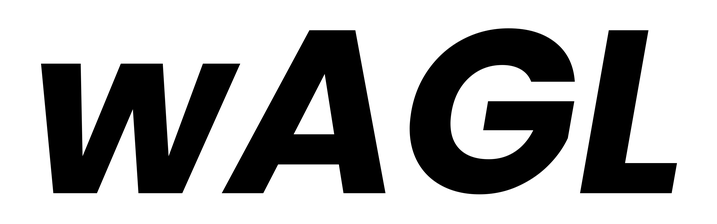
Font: Poppins-BoldItalic